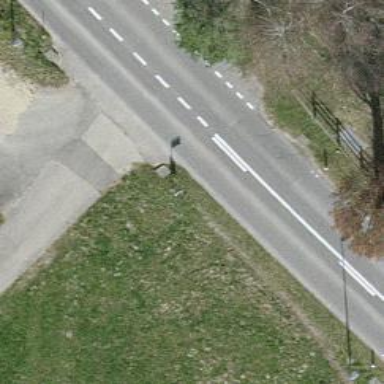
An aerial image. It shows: Bus stop with platform for public transport.